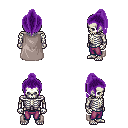
a pixel art fantasy rpg character, male body template, skeleton, gray cape, magenta pants, purple long topknot hairstyle, four views (front, back, left, right), 2x2 character sprite sheet, small pixel art, hard edges, no anti-aliasing